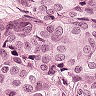
Metastatic tissue present: yes